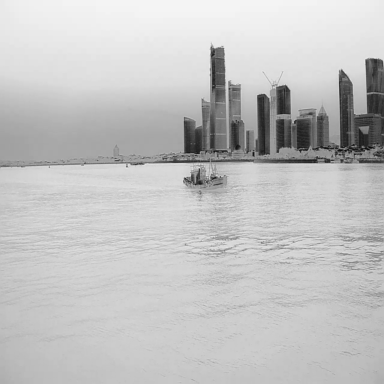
There is a container_ship in the infrared image.